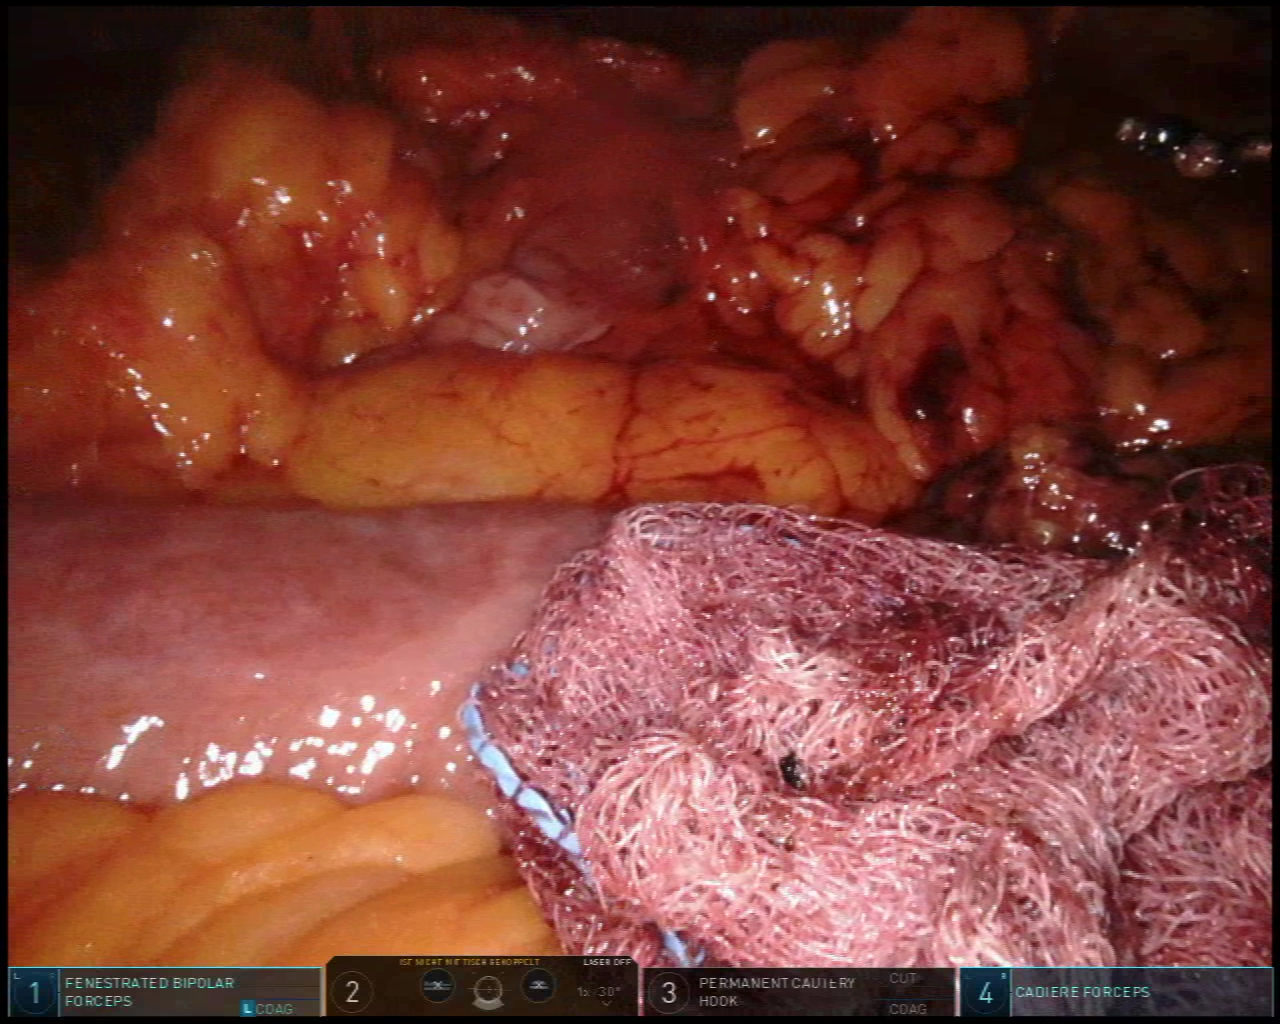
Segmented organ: small_intestine
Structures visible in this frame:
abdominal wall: no
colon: yes
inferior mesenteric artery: no
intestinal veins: no
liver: no
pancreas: no
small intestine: yes
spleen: no
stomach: no
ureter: no
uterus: no
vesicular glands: no